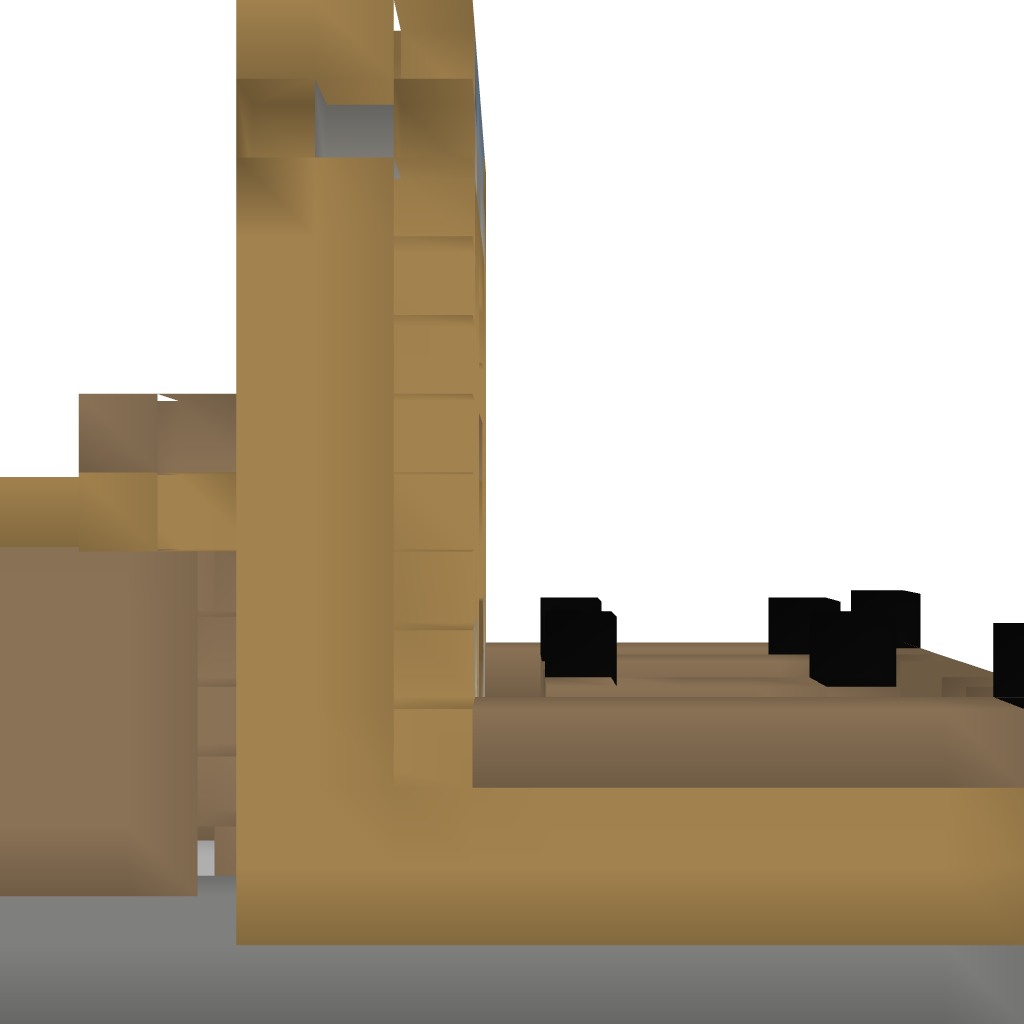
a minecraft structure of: Boat house and lighthouse